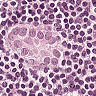
Metastatic tissue present: yes